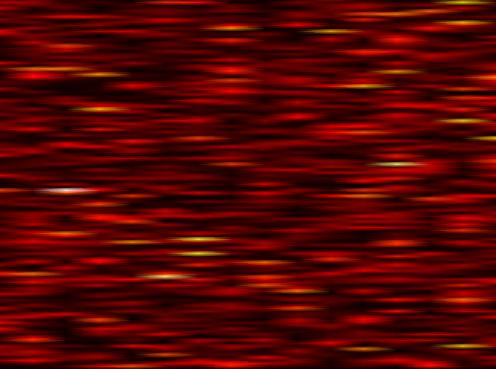
Label: FOFDM